Question: I have used the (findpeaks) function in Matlab, in order to find the locations and the value of the peaks in the signal.
'''
findpeaks(X_Segments{1});
'''
X_Segments contains the data, here is sample of the figure that I got

As shown in the figure, some of the peaks are very close to each other, therefore, I'd to filter out these peaks (remove them) in order to have Peaks in the signal at regular intervals.
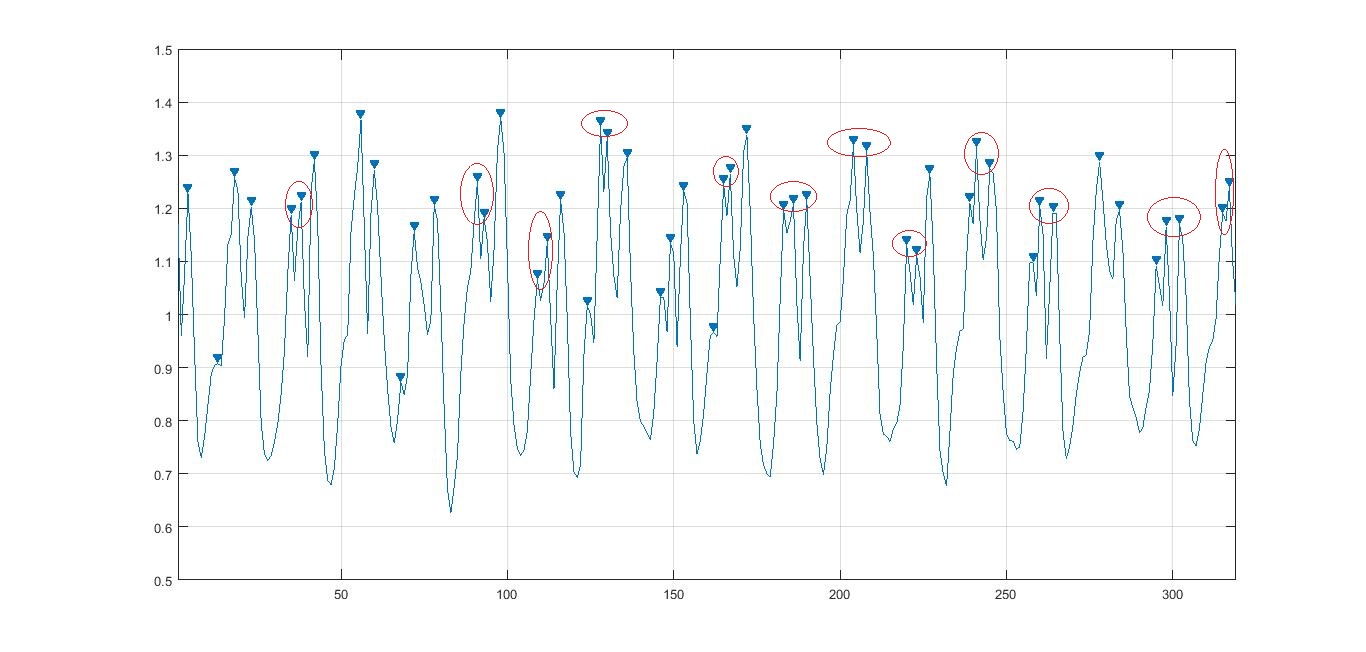
Answer: If you pass the parameter 'MinPeakDistance' into the 'findpeaks' function you can set the minimum distance between peaks. In your case:
'''
findpeaks(X_Segments{1}, 'MinPeakDistance', 10);
'''
Alternatively, you may find the 'MinPeakProminence' or 'threshold' parameters useful. See the examples <URL>.